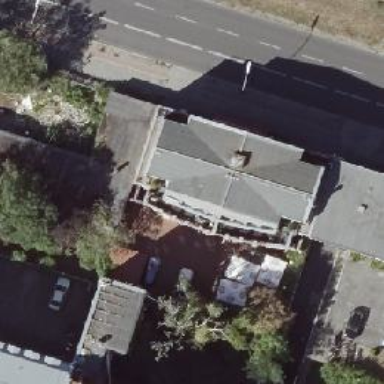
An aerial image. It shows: Restaurant.